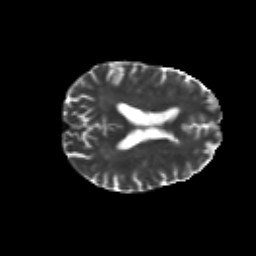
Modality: T2w
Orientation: axial
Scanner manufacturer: siemens
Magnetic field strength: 3 T
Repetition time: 6.8 s
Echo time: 0.093 s